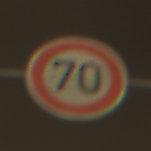
Verkehrszeichen: Geschwindigkeit70
Umgebung: Outdoor, Urban
Tageszeit: Night
Wetter: Overcast
Licht: Artificial
Jahreszeit: NotSpecified
Kontrast: MediumContrast